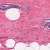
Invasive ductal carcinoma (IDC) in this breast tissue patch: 0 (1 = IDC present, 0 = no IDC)